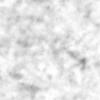
Label: no_change